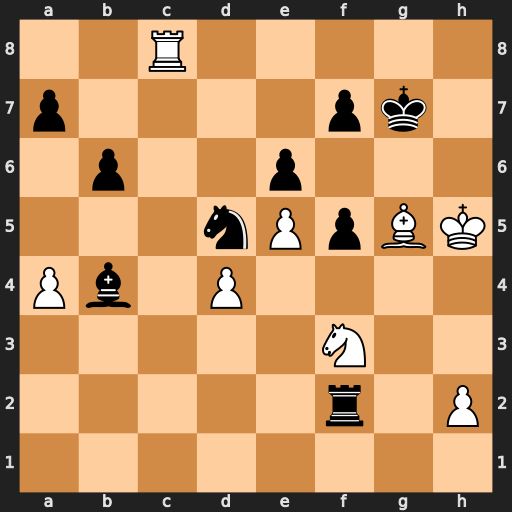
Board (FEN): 2R5/p4pk1/1p2p3/3nPpBK/Pb1P4/5N2/5r1P/8
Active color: w
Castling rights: -
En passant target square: -
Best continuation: Bh6+ Kh7 Ng5#